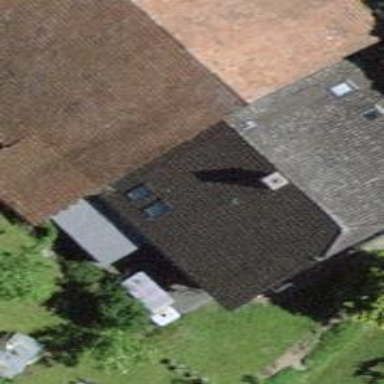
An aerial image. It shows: Farm building.